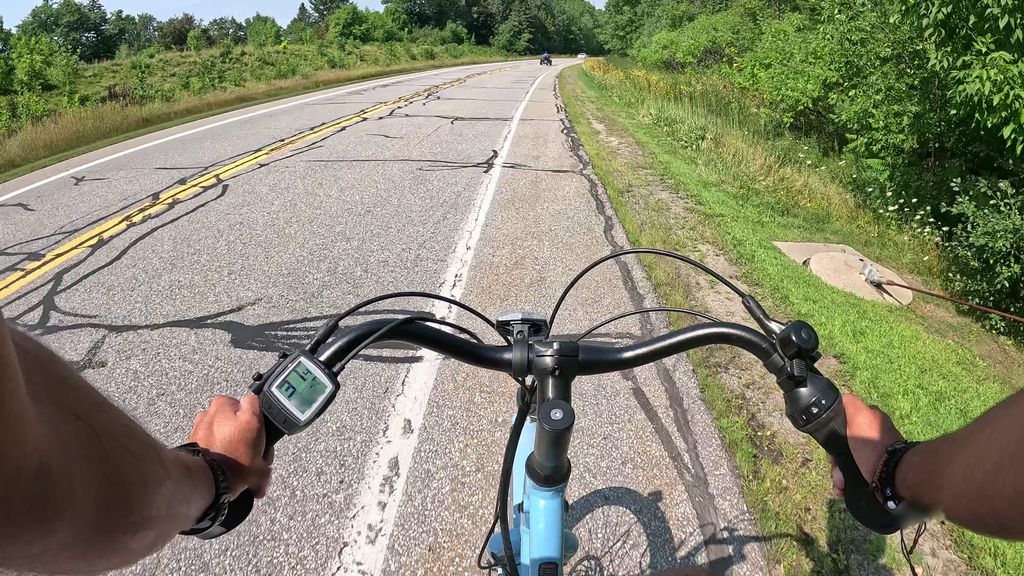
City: ottawa-gatineau